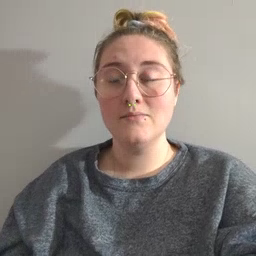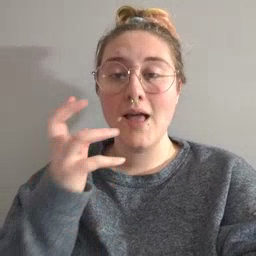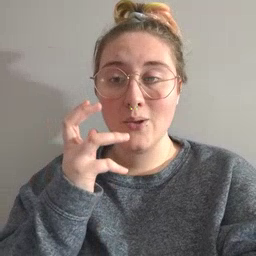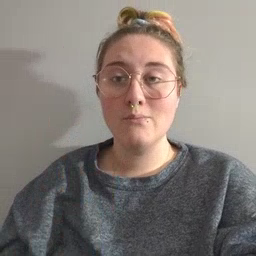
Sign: radio